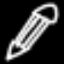
Label: pencil